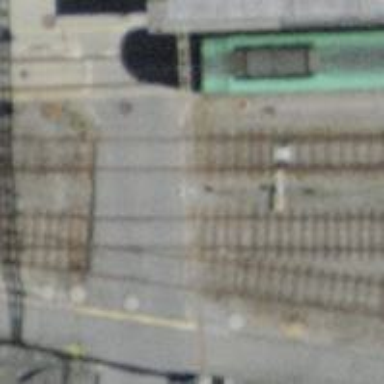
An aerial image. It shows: Railway yard with one track. The railway is electrified with contact line.